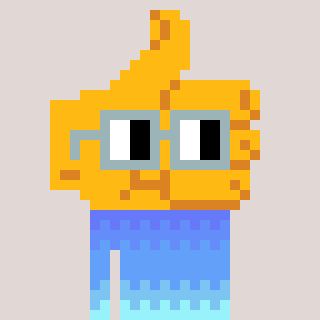
a pixel art character with square dark gray glasses, a thumbsup-shaped head and a bluegrey-colored body on a warm background